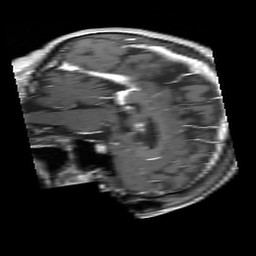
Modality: T1w
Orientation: sagittal
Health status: ill
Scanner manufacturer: siemens
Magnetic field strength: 3 T
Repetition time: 0.363 s
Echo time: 0.00266 s